Question: From last couple of days frontend of magento (localhost) is showing blank,
I tried all the solutions, they are:
1. Clear cache.
2. Renamed the file local.xml.sample to local.xml.
3. Uncommented the comment ini_set('display_errors', 1); in index.php.
4. Turned on developer mode.
5. Disabled and removed custom modules
The backend is working fine but the front is totally blank.
But none of the above worked, any solutions please.

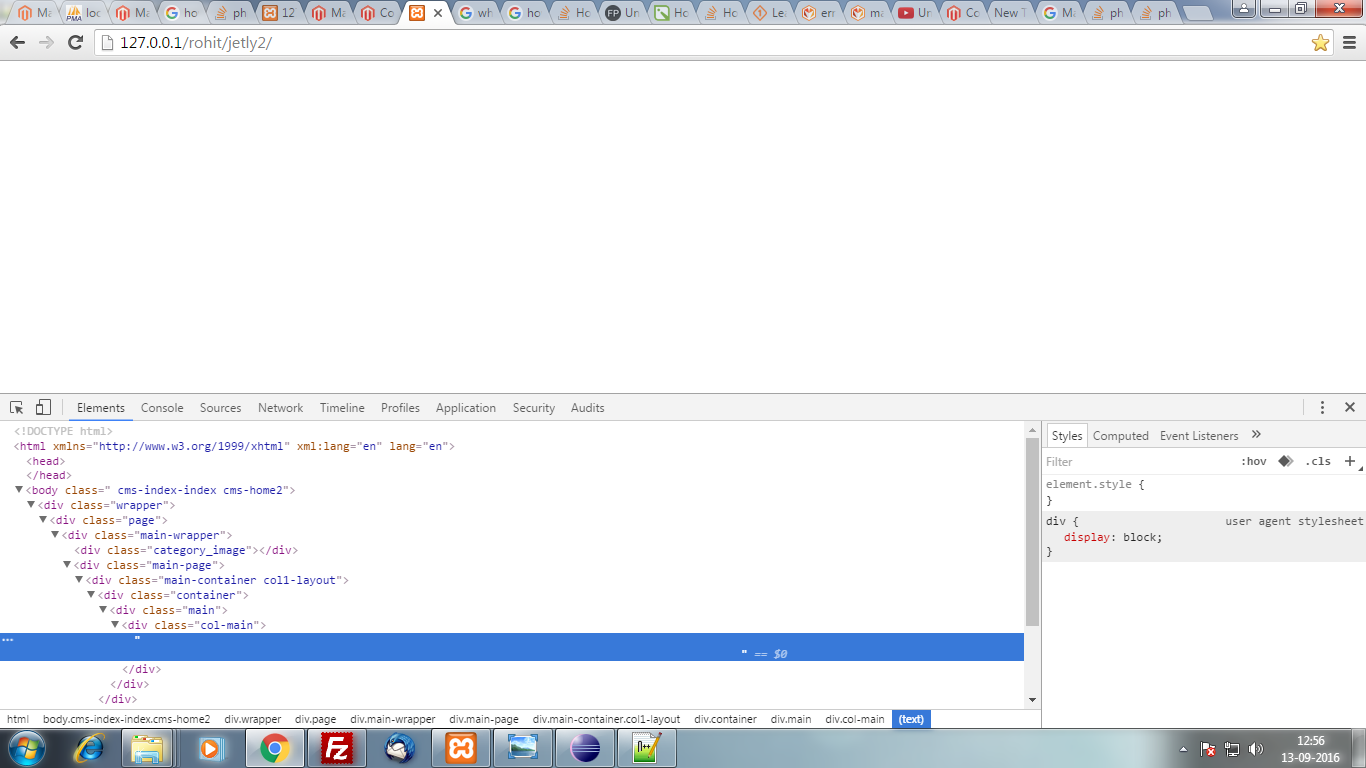
Answer: Have you modified your fields in the table?
I suggest you set your local website using a fake domain name rather than using 127.0.0.1/site/xyz. you can do this by configuring a vhost in Apache (don't forget to modify your hosts file).
Then, since your admin is working, set the Secure and Unsecure urls under System / General / Web to the domain you have created (or change the values manually in the core_config_data table). Drop the var/cache folder and try to display the homepage.
Details over here:
<URL>
<URL>